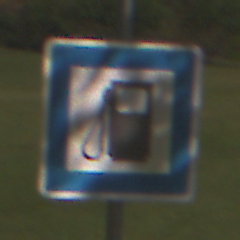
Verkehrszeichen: Tankstelle
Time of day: Night
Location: Outdoor (Nature)
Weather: Clear
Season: NotSpecified
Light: Natural